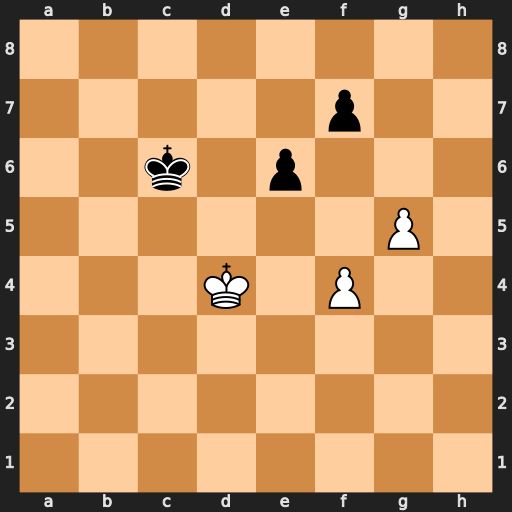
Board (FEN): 8/5p2/2k1p3/6P1/3K1P2/8/8/8
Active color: w
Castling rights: -
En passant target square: -
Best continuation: Ke5 Kd7 Kf6 Ke8 g6 Kf8 gxf7 e5 Kxe5 Kxf7 Kf5